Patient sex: M
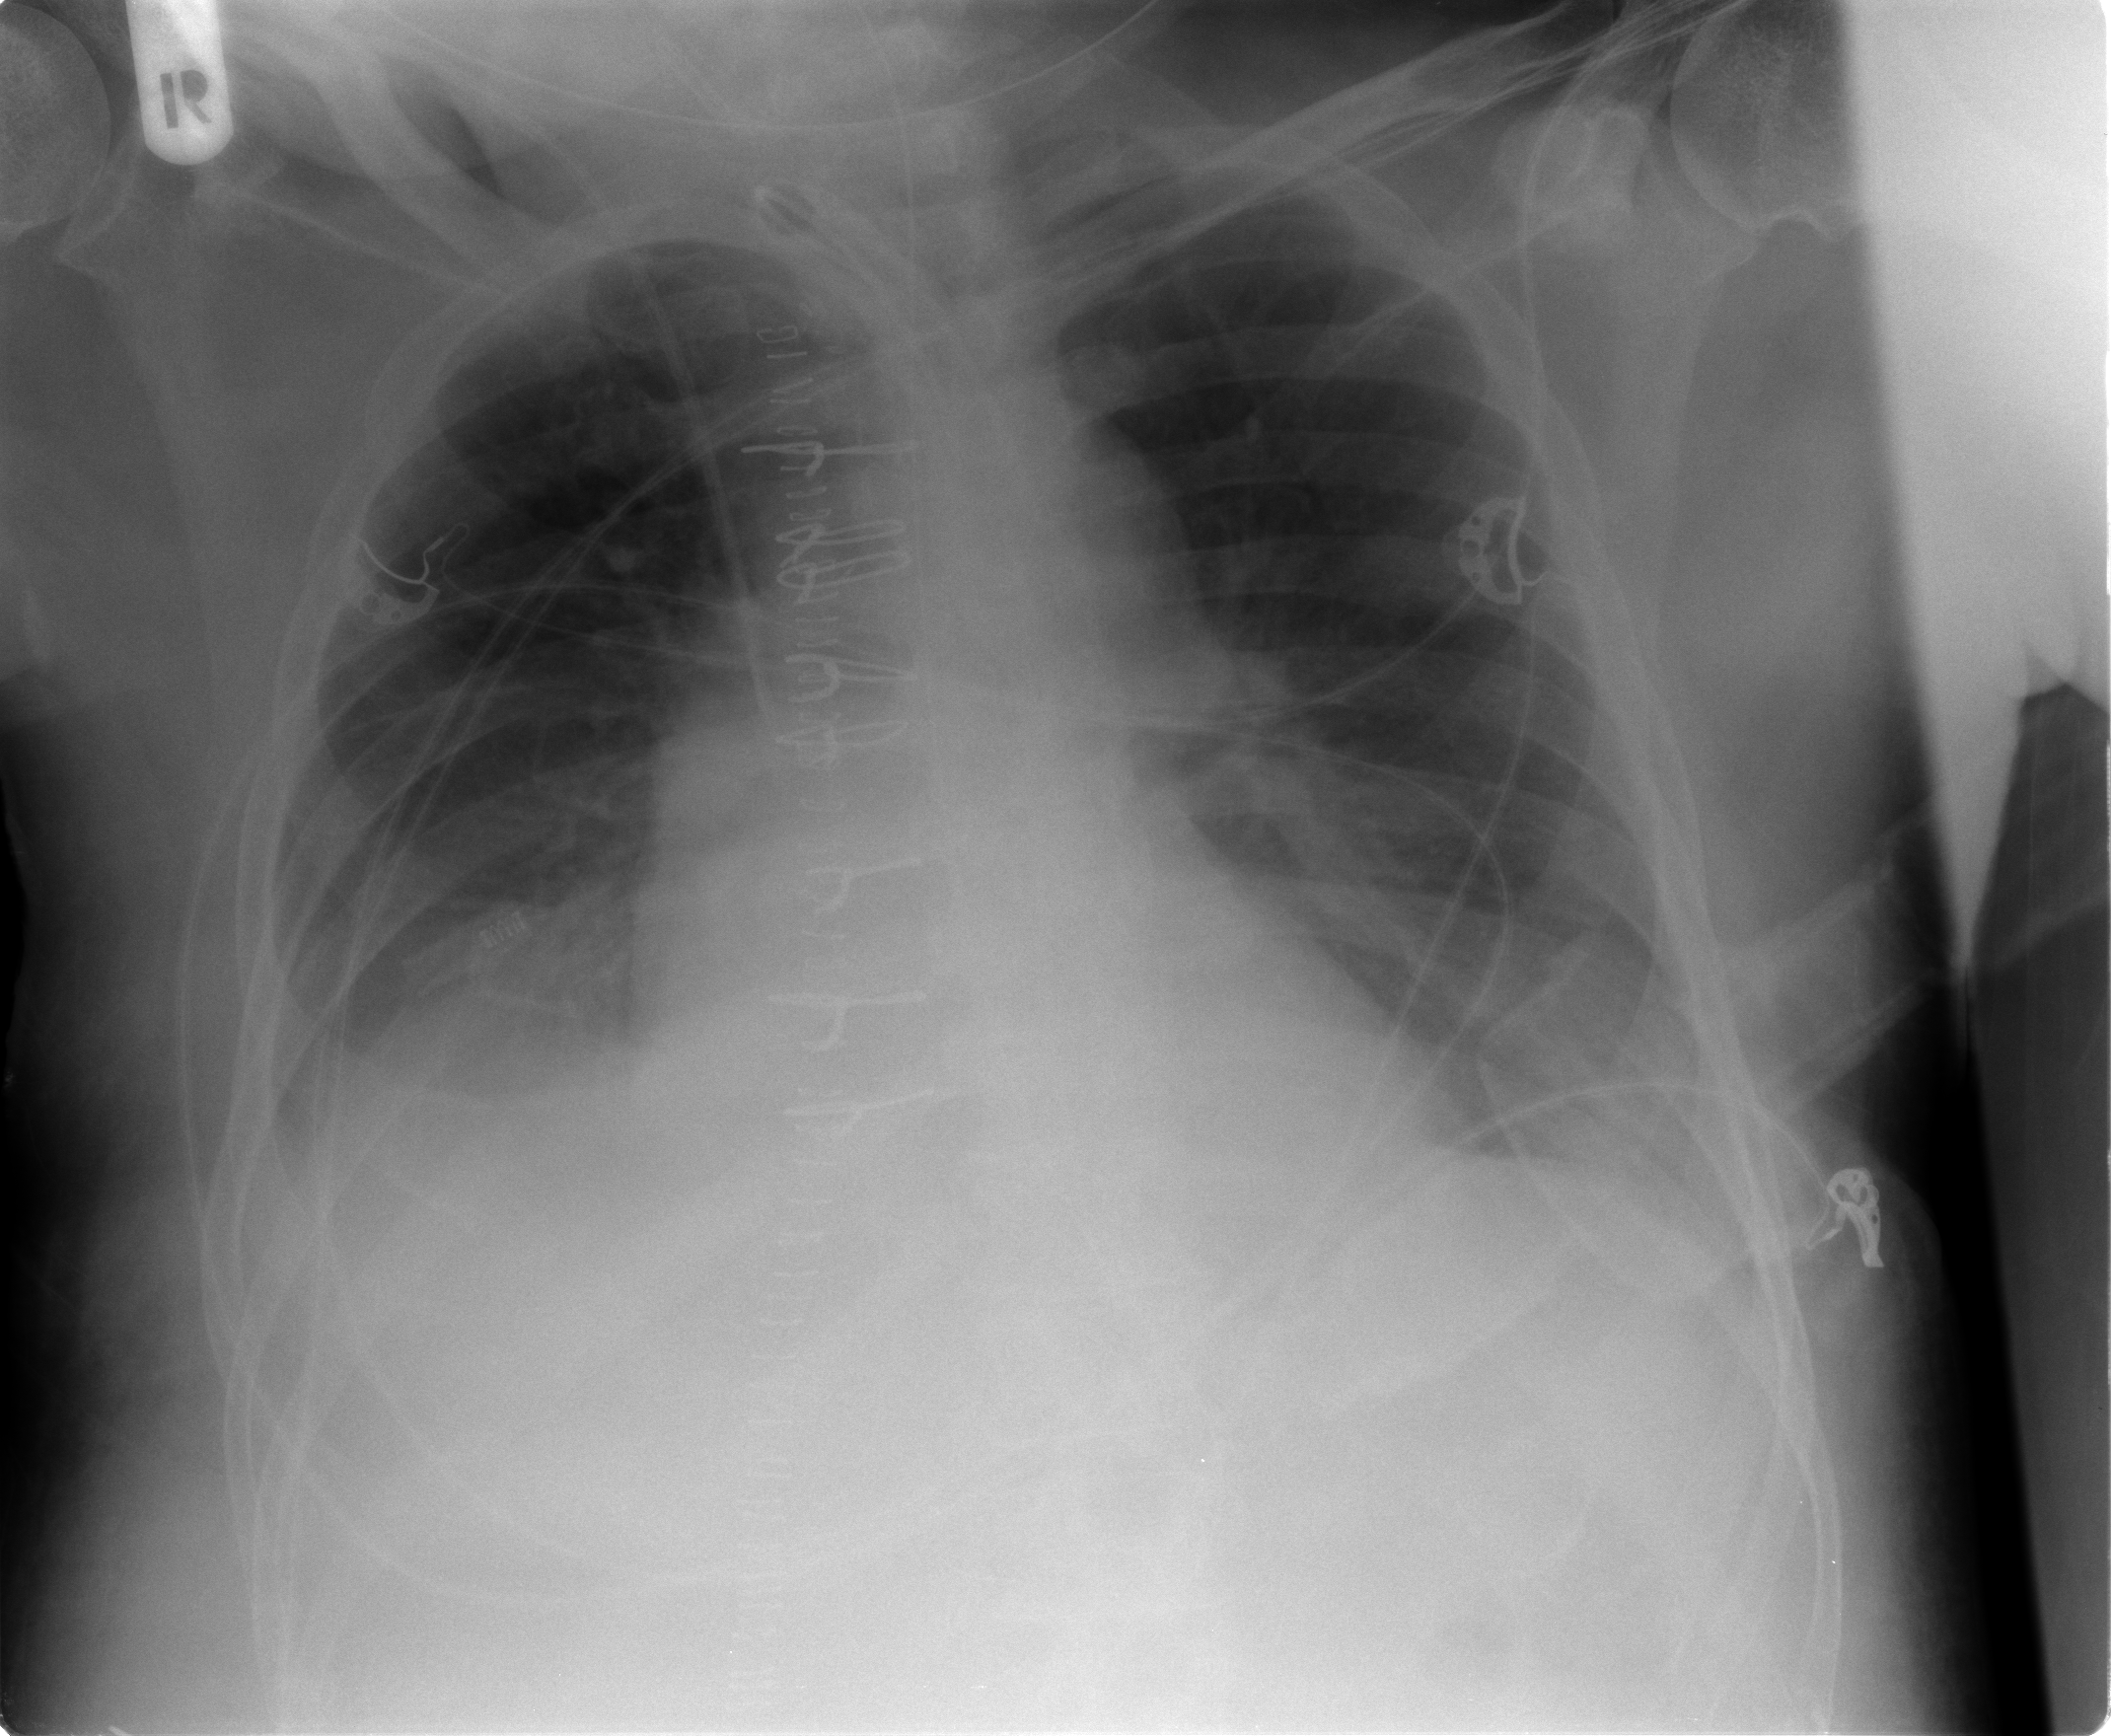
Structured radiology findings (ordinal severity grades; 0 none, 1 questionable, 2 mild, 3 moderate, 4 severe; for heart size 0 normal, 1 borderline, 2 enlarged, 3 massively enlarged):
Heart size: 1
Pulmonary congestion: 2
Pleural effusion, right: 3
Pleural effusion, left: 0
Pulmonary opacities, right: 0
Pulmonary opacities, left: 0
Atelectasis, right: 2
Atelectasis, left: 2